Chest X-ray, PA view. Patient: 64 years old, sex M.
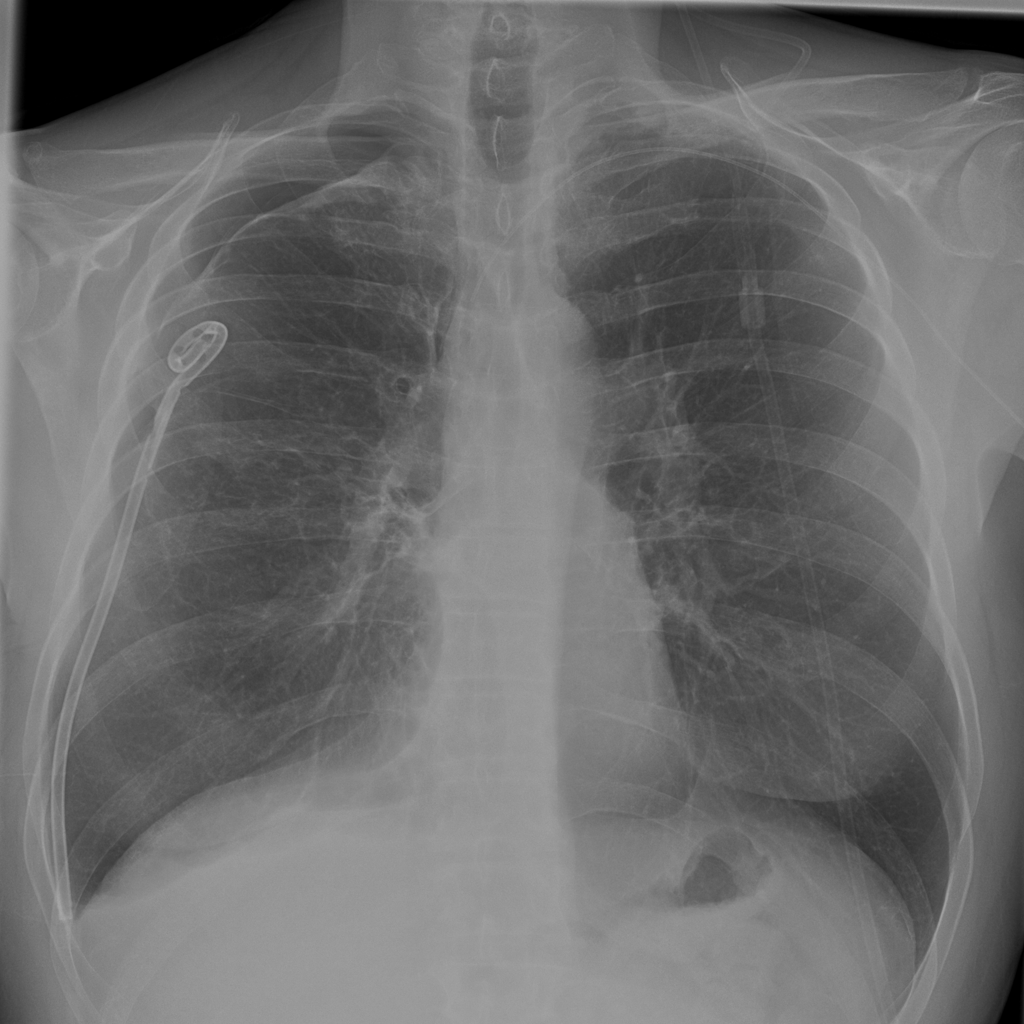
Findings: Effusion, Pneumothorax